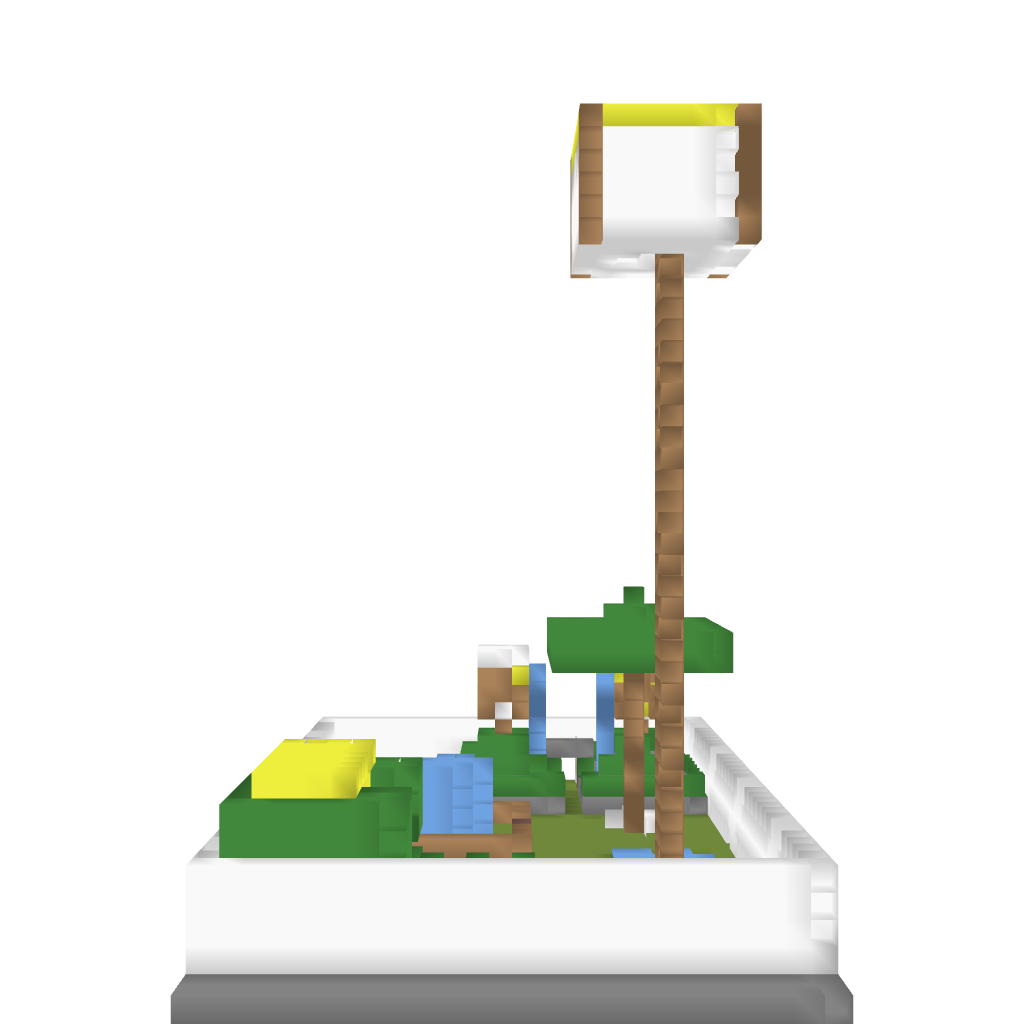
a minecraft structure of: Dream's Garden good quality